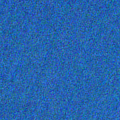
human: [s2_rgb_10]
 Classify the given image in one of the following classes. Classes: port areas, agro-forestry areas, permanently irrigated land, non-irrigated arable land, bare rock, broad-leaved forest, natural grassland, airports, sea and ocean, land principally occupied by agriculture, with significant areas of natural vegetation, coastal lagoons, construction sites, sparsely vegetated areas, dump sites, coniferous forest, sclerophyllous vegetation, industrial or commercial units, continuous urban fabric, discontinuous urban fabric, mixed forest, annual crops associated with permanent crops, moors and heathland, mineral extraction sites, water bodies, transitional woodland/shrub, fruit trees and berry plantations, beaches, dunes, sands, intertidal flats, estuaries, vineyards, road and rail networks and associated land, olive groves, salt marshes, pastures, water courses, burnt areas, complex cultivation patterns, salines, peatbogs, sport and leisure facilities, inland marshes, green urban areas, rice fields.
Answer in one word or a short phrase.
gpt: sea and ocean